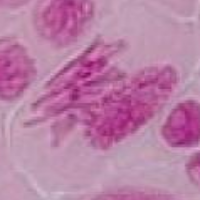
Label: metaphase